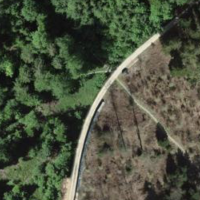
EUNIS habitat code: 43
Species observed at this site:
Ranunculus repens
Pteridium aquilinum